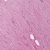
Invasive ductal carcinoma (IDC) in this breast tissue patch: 1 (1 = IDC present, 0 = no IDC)